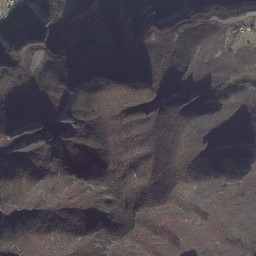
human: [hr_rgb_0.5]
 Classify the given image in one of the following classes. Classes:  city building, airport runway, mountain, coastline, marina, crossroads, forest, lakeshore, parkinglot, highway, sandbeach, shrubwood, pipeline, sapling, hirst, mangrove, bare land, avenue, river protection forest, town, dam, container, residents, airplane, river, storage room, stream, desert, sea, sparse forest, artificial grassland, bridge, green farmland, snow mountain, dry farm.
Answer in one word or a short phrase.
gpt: mountain